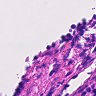
Metastatic tissue present: no